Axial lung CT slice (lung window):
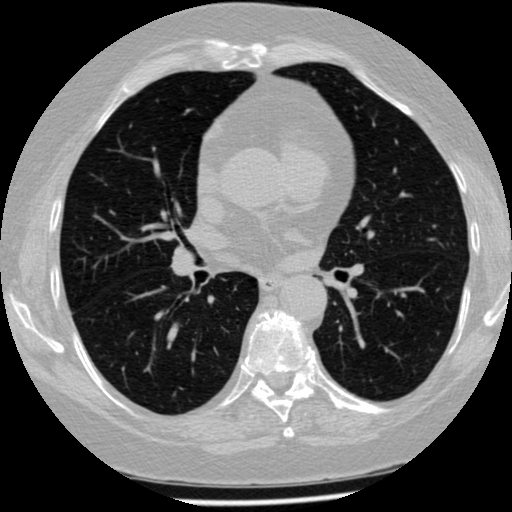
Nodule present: no